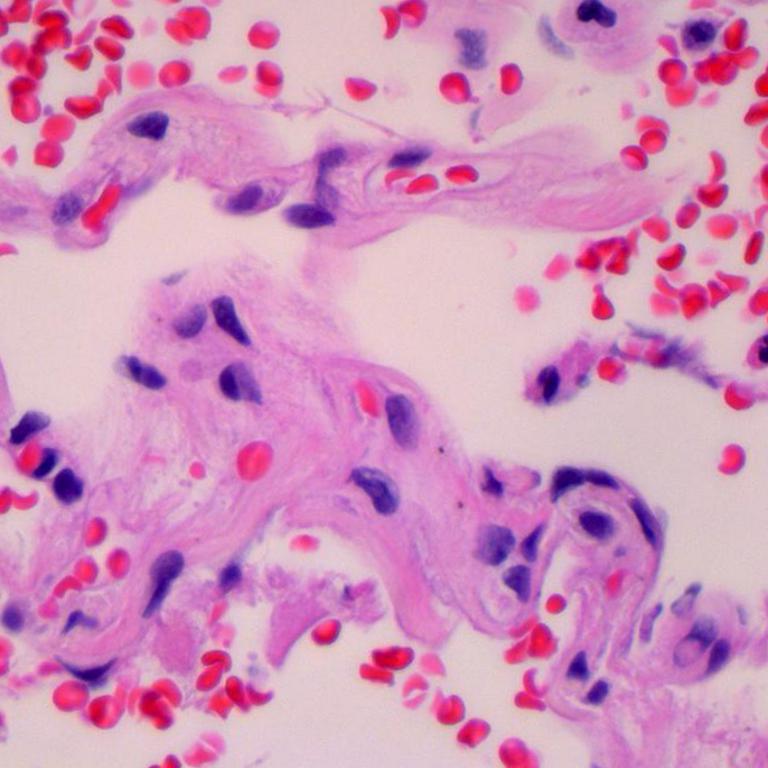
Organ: lung
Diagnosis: benign